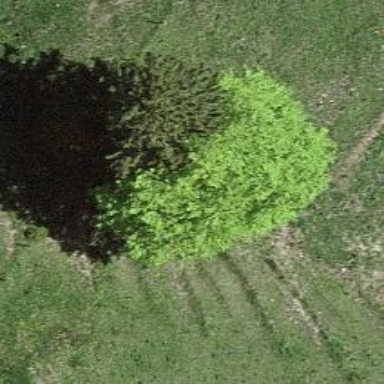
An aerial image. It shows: Beautiful tree in nature.